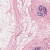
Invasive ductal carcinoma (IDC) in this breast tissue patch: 0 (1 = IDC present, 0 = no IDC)